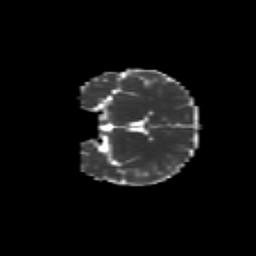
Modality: MD
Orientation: coronal
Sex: male
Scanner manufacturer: siemens
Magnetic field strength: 3 T
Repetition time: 5 s
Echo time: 0.071 s